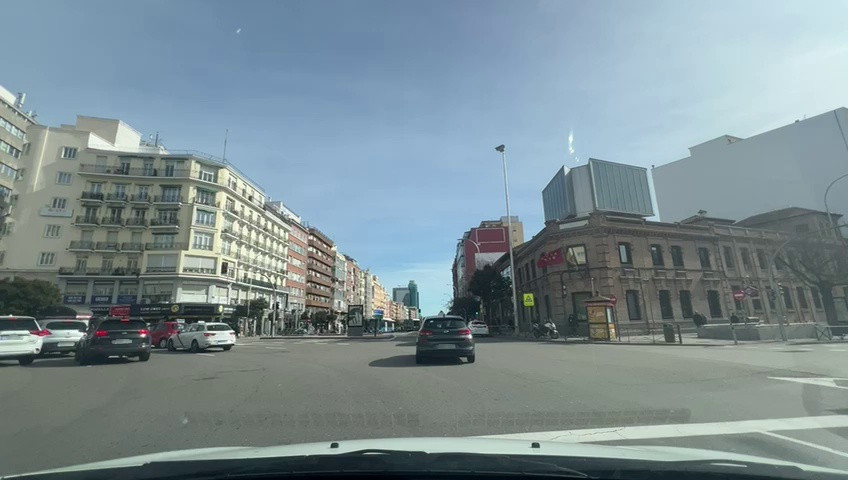
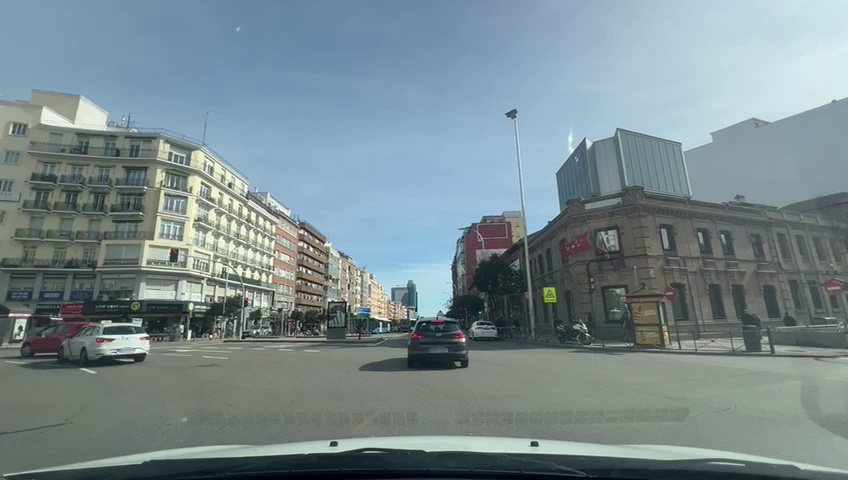
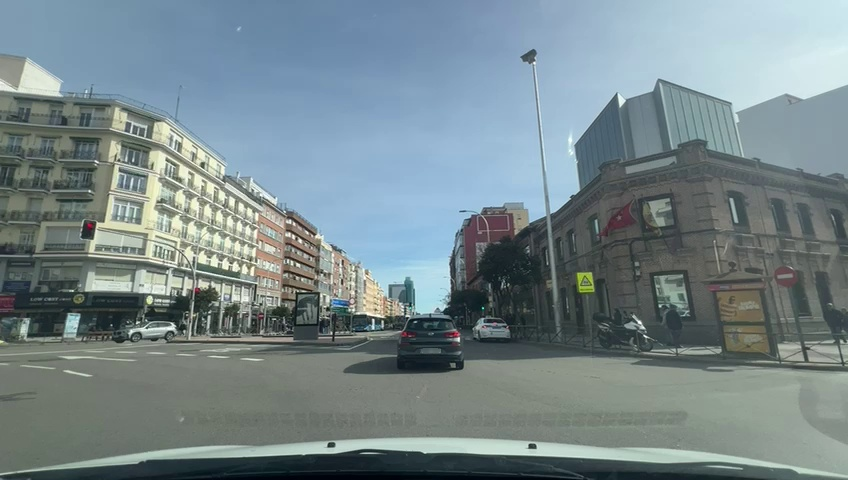
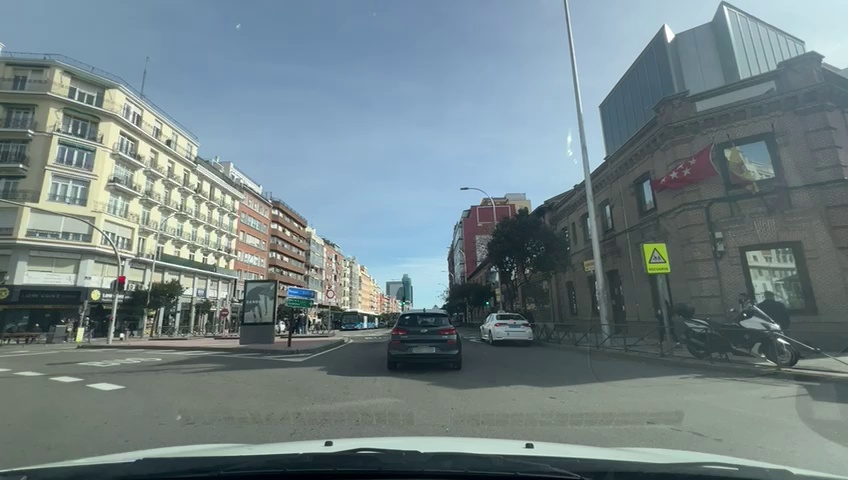
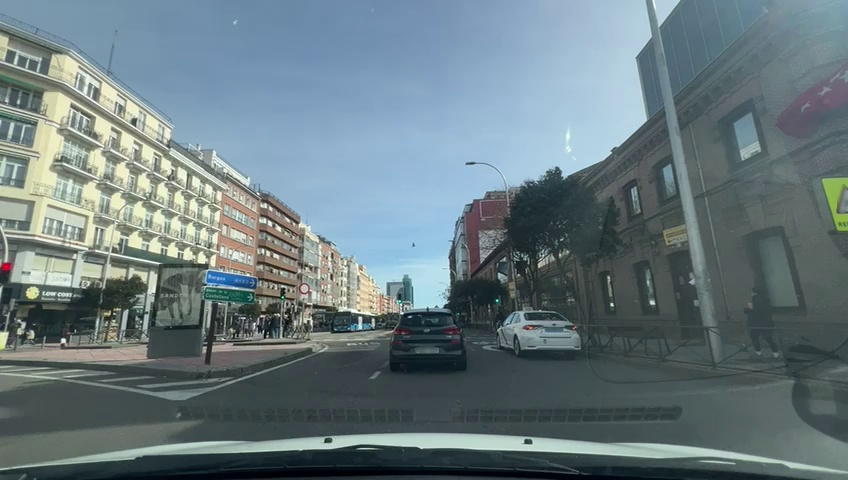
Situation: Leading braking
Question: Is there a vehicle directly ahead in the ego lane with brake lights on?
Answer: Yes
Reasoning: There are multiple vehicles ahead of the ego vehicle.

Situation: Leading braking
Question: Is the distance between the ego vehicle and the vehicle ahead decreasing?
Answer: Yes
Reasoning: As the leading vehicle is stationary and the ego vehicle is still moving, the distance between them is reduced over time.

Situation: Leading braking
Question: Is either the ego vehicle or the leading vehicle stationary?
Answer: Yes
Reasoning: The leading vehicle is stationary with brake lights on.

Situation: Leading braking
Question: Is the ego vehicle decelerating due to dense traffic or congestion ahead?
Answer: Yes
Reasoning: There are multiple closely vehicles ahead of the ego vehicle.